Question: My project works fine on simulator but wouldn't build on real device after adding:
'''
@synthesize extraView=_extraView;
'''
It seems that this line somehow hides file header. Tried "Clean" - no change.
I've used @property and @synthesize many times before and haven't seen anything like this.
I'm planning to rewrite extraView handling but I'm asking just out of curiosity if someone has experienced similar error.
Platform:
'''
XCode 4.0.1
4.2.1 Ipad
'''
File header:
'''
//
// MediaBook.h
// Dolphin
//
// Created by Handymood on 11-5-22.
// Copyright 2011 __Hanydmood__. All rights reserved.
//
#import <UIKit/UIKit.h>
#import "SinglePage.h"
#import "LayerInfo.h"
#import "MediaBookXMLParser.h"
#import "GlobalSet.h"
#import "UIComponentBase.h"
#import "IndexPageInfo.h"
#import "IndexPage.h"
#import "TopBar.h"
#import "BottomBar.h"
#import "DolphinUIWebLayer.h"
#import "MediaBookBase.h"
#import "ColorUtil.h"
#import "DolphinUICategory.h"
#import "UICategoryUnit.h"
#import "ImageInfoBox.h"
#import "Gallery.h"
#import "Calendar.h"
@class SinglePage;
@class LayerInfo;
@class MediaBookXMLParser;
@class GlobalSet;
@class UIComponentBase;
@class IndexPageInfo;
@class IndexPage;
@class TopBar;
@class BottomBar;
@class DolphinUIWebLayer;
@class MediaBookBase;
@class ColorUtil;
@class DolphinUICategory;
@class UICategoryUnit;
@interface MediaBook : MediaBookBase <UIScrollViewDelegate>
{
UIImageLayer *backGroundImage;
UIView *bgView;
BottomBar *bottomBar;
DolphinUIWebLayer *webLayer;
DolphinUICategory *categoryLayer;
UIActivityIndicatorView *activityIndicator;
UIInterfaceOrientation preOrientation;
NSTimer *objQueMagTimer;
float previous_scroll_pos;
BOOL bar_status_hidden;
float top_bar_ori_y;
float bottom_bar_ori_y;
BOOL scroll_block_signal;
int screen_direction;//0:vertical 1:horizontal
BOOL webLayerOn;
BOOL categoryOn;
BOOL changingExtraView;
}
@property UIInterfaceOrientation preOrientation;
@property (nonatomic, retain) UIView *extraView;
-(void) initWithGlobalSet:(GlobalSet *) inGlobalSet;
-(void) initBook:(NSString *)configXmlAdd curOrientation:(UIInterfaceOrientation)interfaceOrientation;
-(void) initBookContent;
-(void) notificationSelector:(NSNotification *) notification;
-(void) statusBarAnimationTrigger;
-(void) layoutAdjustWithOrientation:(UIInterfaceOrientation)interfaceOrientation
orientaionType:(NSString *) inOrientationType;
-(void) closeCategoryLayer;
-(void) reset;
-(void) showExtraView:(NSString *)name;
-(void) hideExtraView;
@end
'''
Screenshot of build errors:

I've used @property and @synthesize many times before and haven't seen any similar.
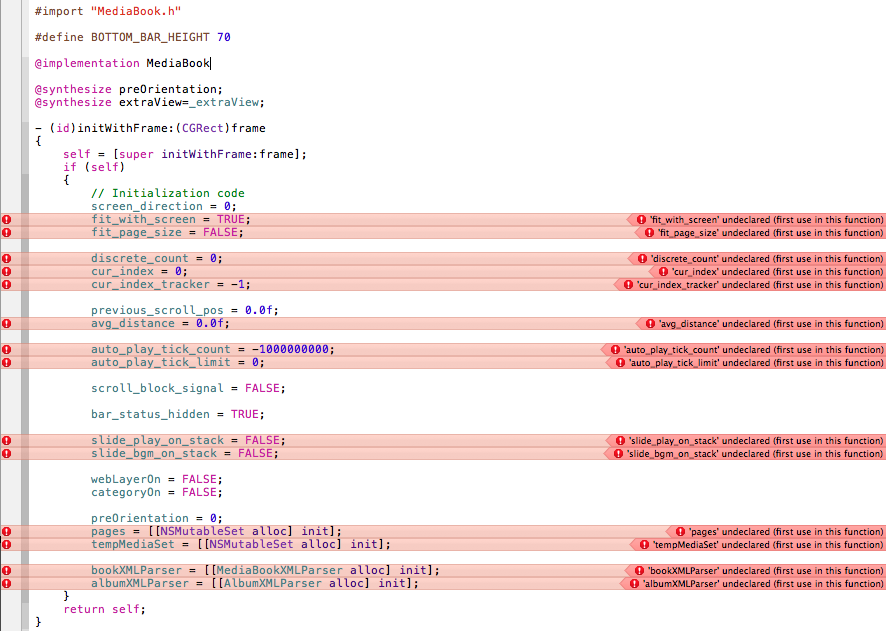
Answer: Adding following to interface declaration solved the problem:
'''
UIView *_extraView;
'''
Thanks to mja for the tip.